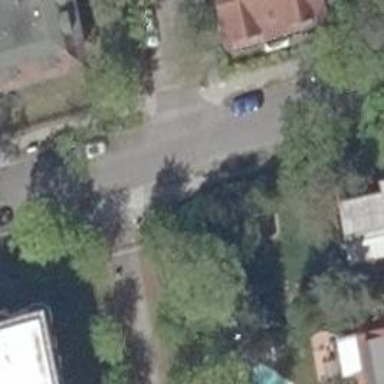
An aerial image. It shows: Residential road with sidewalks on both sides.